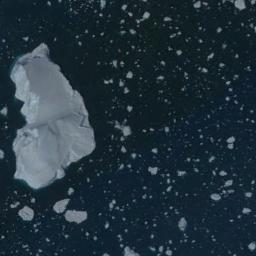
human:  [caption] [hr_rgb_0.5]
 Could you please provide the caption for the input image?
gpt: There are different shapes of sea ice .

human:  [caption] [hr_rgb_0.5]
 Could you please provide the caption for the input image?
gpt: A large piece of ice and many small pieces of ice around it are scattered on the deep blue sea .

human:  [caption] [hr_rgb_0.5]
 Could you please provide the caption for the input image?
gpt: An ice hummock and a lot of small pieces of sea ice float in the deep blue sea .

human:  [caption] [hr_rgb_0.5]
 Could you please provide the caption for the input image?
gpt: There is a big ice and many small ice on the deep blue sea .

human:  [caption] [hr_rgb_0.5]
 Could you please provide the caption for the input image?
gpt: There are many small pieces of sea ice and a larger one .